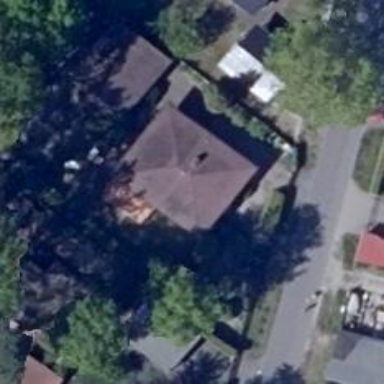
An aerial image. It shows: Detached building.